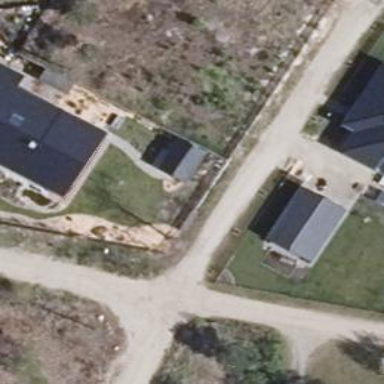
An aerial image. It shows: Residential road with asphalt surface.